Interaction volume radius: 10 \u00c5
Interaction volume height: 15 \u00c5
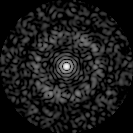
Disorder parameter: 0.8237